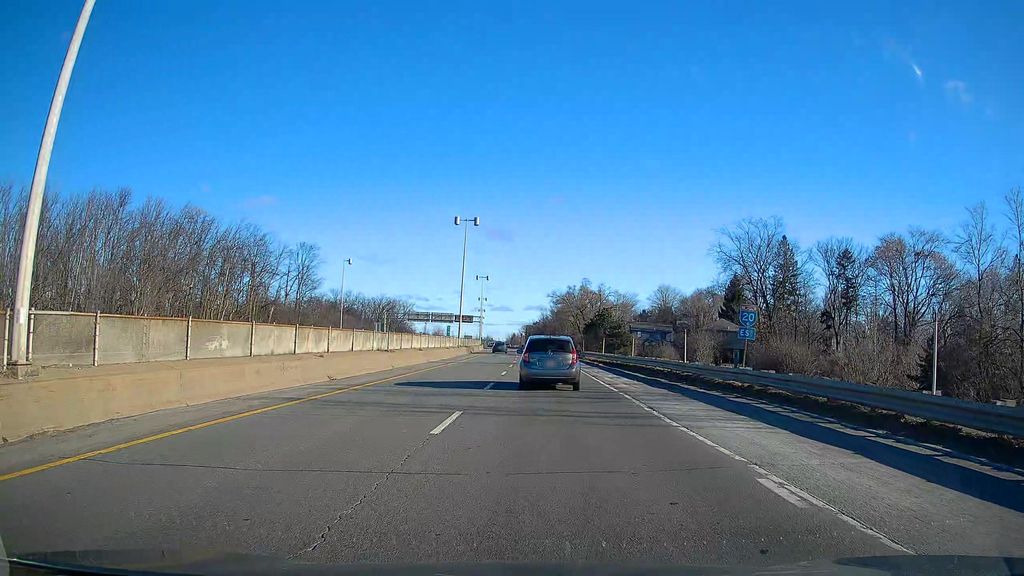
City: montreal